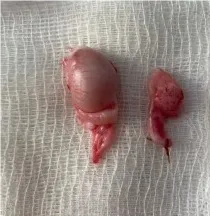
(D) Excised testicles on the right through orchiectomy and on the left performed by abdominal laparotomy.
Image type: medical_photograph (other_medical_photograph)